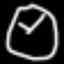
Label: clock